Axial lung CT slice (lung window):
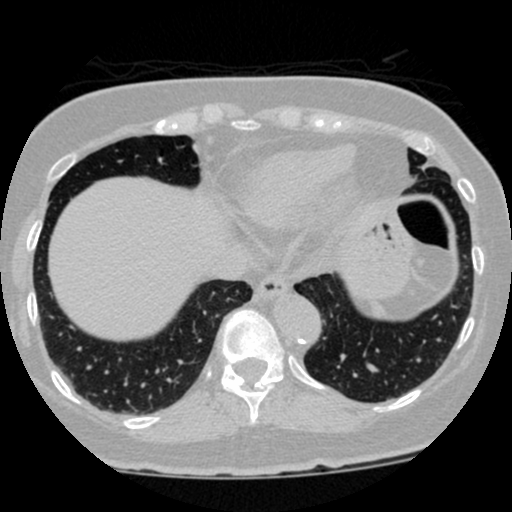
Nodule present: no